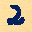
Label: 2